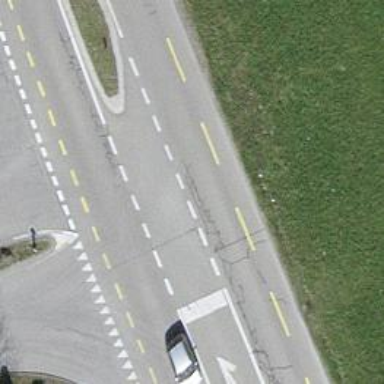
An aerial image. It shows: Primary highway with dedicated lane for cyclists.